Question: Count the number of objects in the diagram.
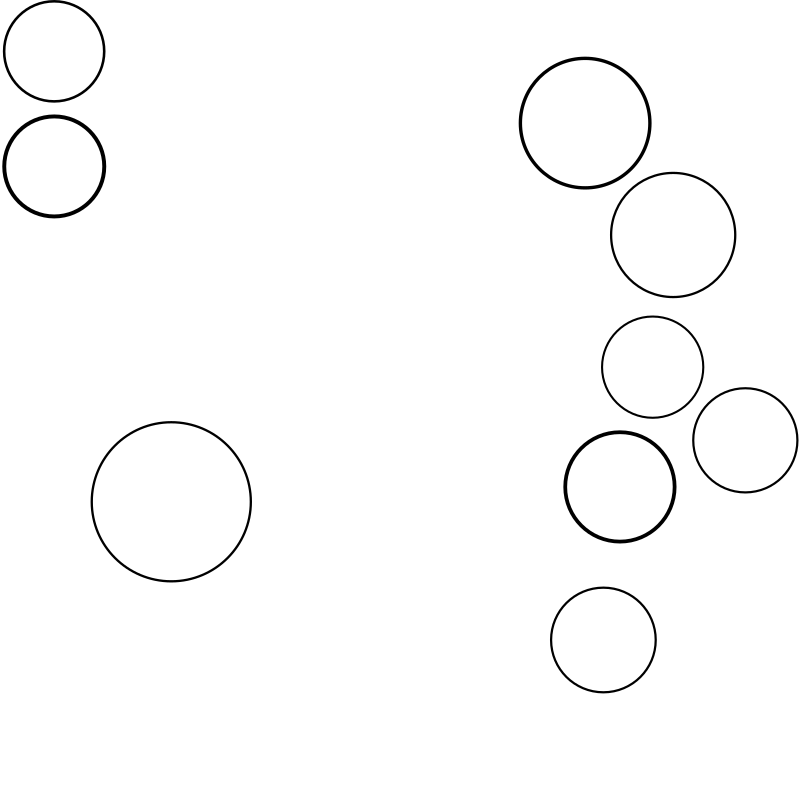
Answer: 9